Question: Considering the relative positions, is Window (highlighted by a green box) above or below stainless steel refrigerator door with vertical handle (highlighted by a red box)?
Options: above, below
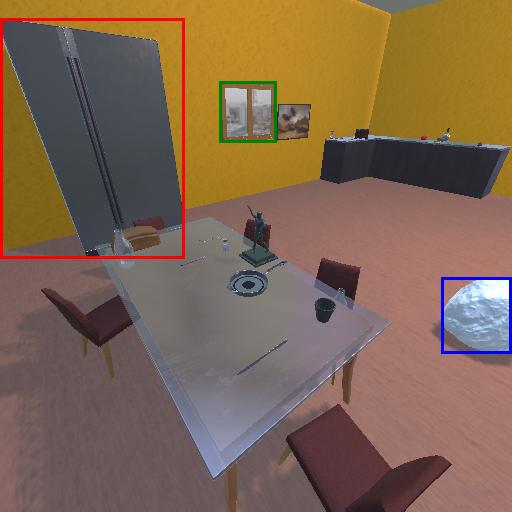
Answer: above